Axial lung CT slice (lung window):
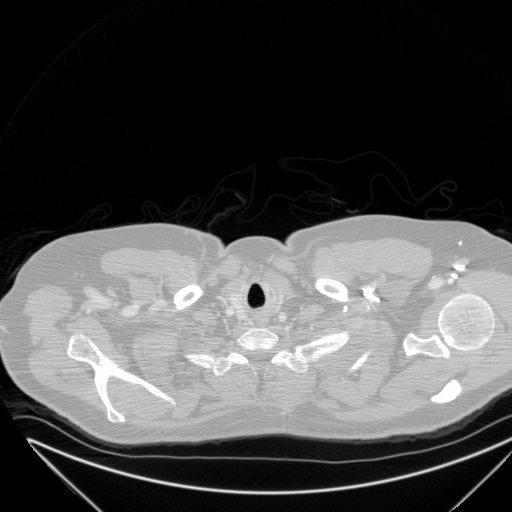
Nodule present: no